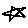
Label: star